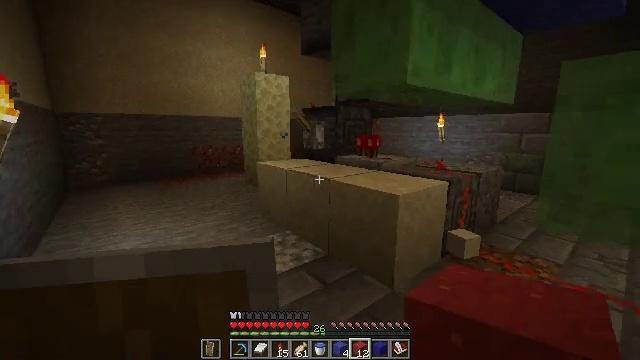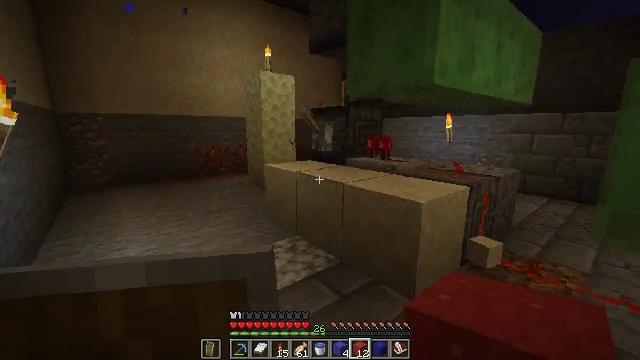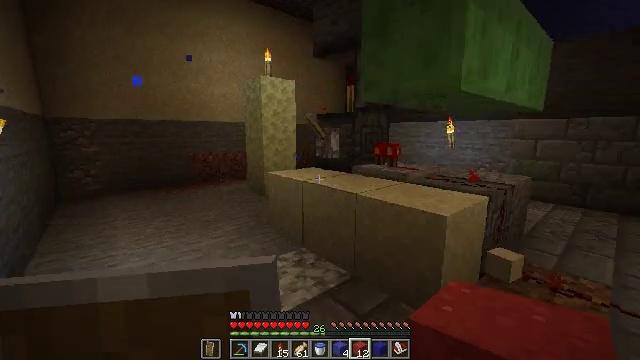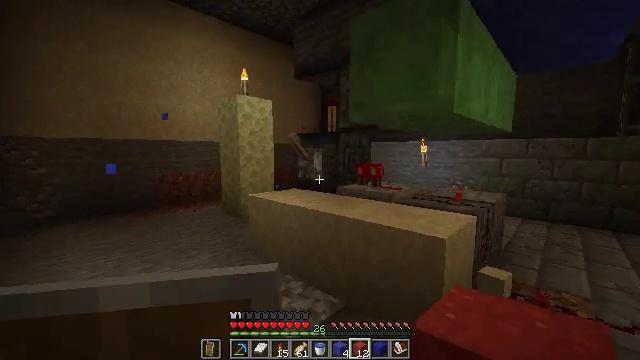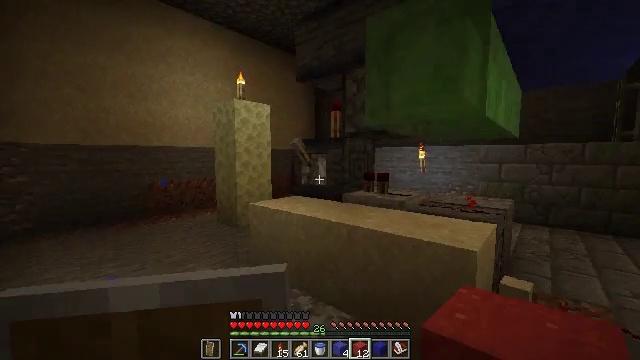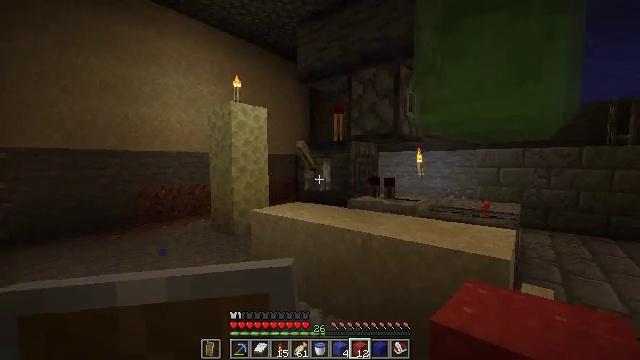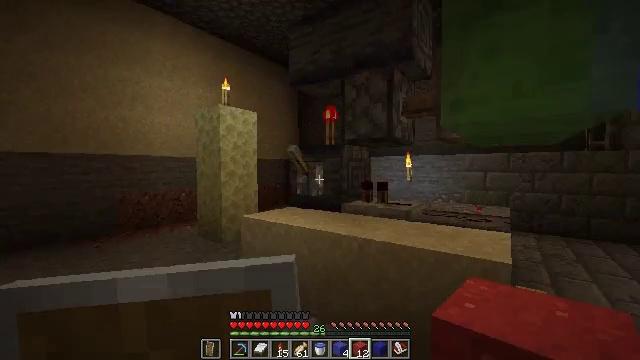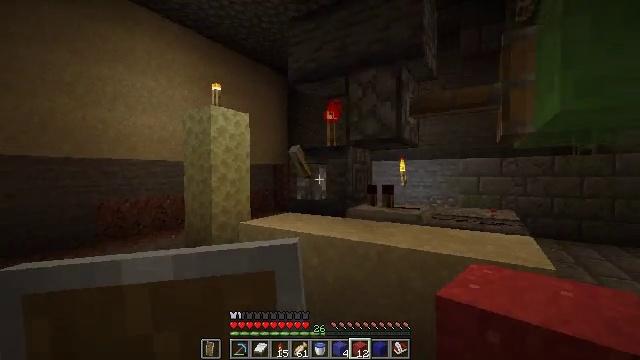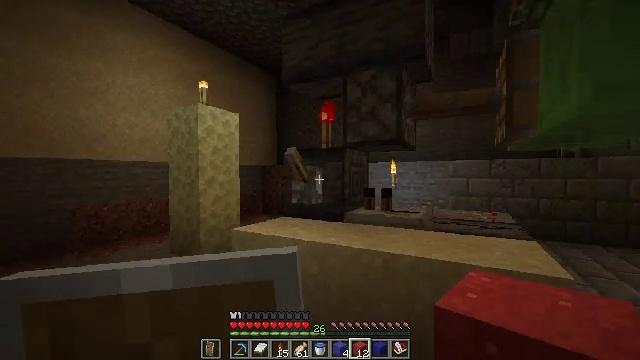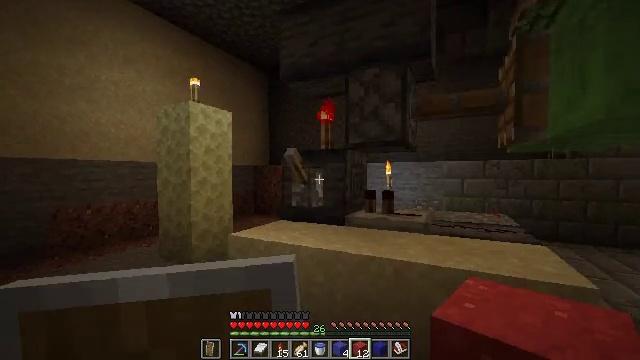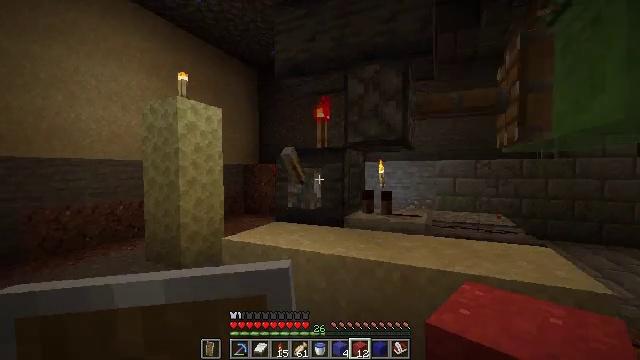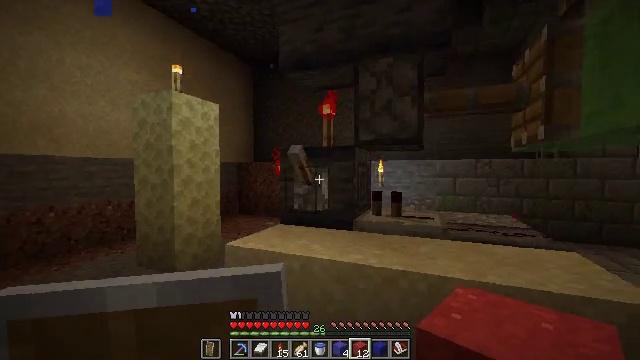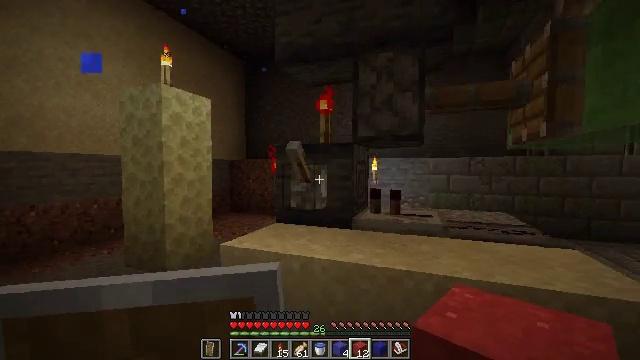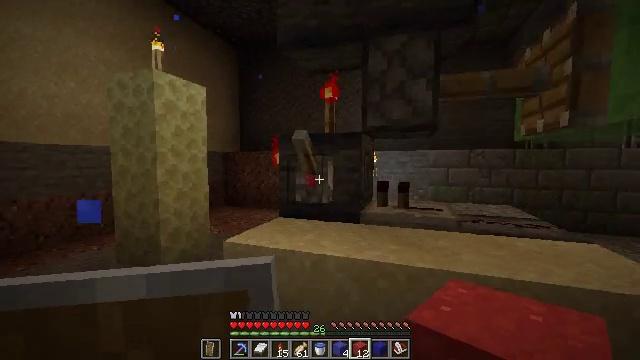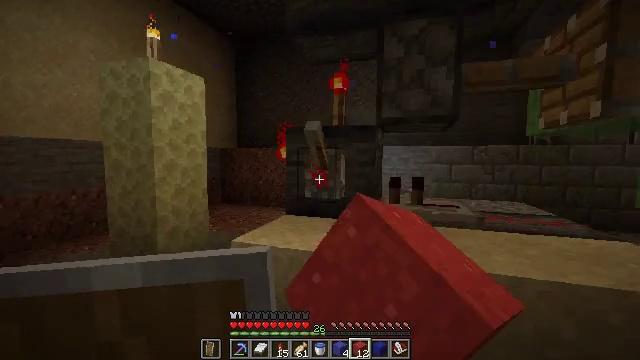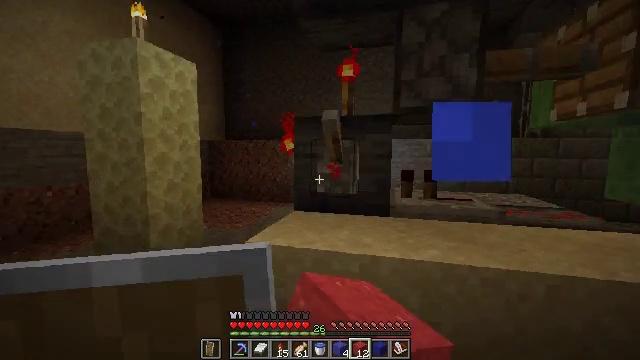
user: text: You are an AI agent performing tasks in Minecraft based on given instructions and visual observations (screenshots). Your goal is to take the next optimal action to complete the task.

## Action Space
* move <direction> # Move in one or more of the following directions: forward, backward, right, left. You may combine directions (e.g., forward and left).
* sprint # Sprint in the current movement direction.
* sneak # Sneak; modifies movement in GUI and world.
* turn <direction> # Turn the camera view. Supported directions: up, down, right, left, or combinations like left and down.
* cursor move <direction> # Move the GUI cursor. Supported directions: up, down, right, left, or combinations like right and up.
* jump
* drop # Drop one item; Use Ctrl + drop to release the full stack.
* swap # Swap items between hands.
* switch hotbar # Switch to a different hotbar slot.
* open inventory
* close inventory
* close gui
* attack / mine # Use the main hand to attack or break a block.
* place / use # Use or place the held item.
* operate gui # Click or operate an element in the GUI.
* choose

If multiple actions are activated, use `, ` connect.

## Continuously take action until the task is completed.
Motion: motion action
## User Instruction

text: Mine the blue concrete powder block.
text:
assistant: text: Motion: move forward and move left
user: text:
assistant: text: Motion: move forward and move left, turn right and up
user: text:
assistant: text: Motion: move forward and move left, turn right and up
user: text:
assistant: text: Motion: move forward and move left, turn right and up
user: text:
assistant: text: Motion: move forward and move left, turn right and up
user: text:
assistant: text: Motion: move forward and move left, turn right and up
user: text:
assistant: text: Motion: move forward and move left, turn right and up
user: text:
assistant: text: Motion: move forward and move left, turn right
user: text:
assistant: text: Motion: move forward and move left, turn right
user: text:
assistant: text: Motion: move forward and move left, turn right
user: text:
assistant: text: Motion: move forward and move left, turn right
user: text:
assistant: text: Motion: move forward and move left, turn right
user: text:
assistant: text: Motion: move forward and move left, turn right and down, use / place
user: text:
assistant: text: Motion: move forward and move left, turn right, use / place
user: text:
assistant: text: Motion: move left, turn right and down
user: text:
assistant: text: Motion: turn right and down
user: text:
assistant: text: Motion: turn right
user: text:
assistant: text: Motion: turn right and up
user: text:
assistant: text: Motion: turn right and up
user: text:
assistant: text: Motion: turn right and up
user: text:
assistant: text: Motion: turn right
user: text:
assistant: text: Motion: turn right
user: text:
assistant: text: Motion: no_op
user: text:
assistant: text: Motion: no_op
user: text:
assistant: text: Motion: no_op
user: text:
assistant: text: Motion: no_op
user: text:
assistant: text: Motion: no_op
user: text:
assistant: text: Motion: no_op
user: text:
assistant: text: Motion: no_op
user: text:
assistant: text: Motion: no_op